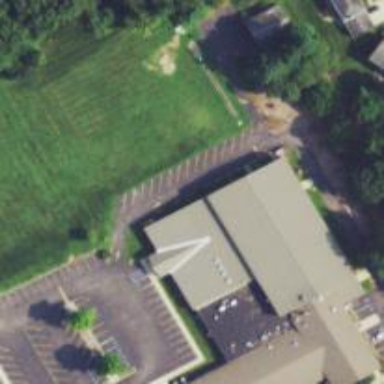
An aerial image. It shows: School.